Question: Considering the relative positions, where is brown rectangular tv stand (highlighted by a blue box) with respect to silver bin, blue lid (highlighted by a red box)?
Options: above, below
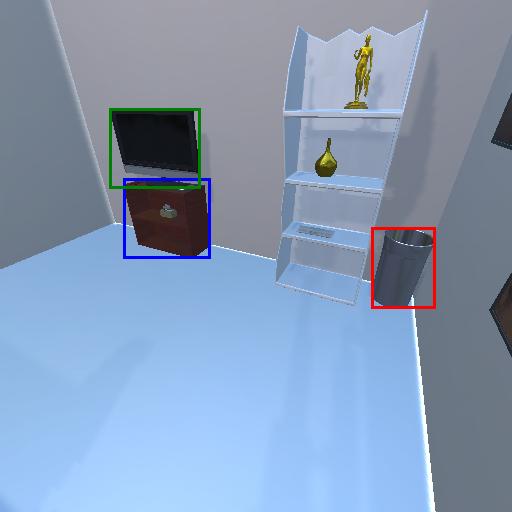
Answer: above